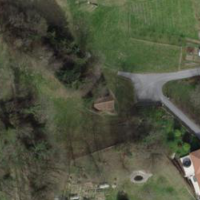
EUNIS habitat code: 41
Species observed at this site:
Agrostemma githago